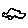
Label: car